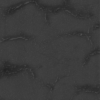
Label: not_dusty